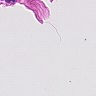
Metastatic tissue present: no